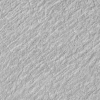
Atmospheric dust classification: not_dusty